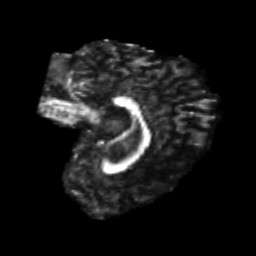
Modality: FA
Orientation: sagittal
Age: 20
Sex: female
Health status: healthy
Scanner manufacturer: philips
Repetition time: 7.389 s
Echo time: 0.08599 s